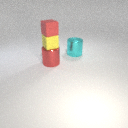
large red metal cylinder below small red rubber cube